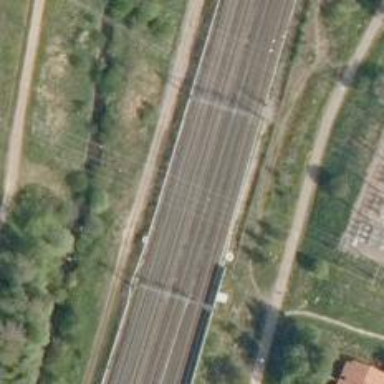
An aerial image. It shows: Continuous rail railway with electrified contact line.